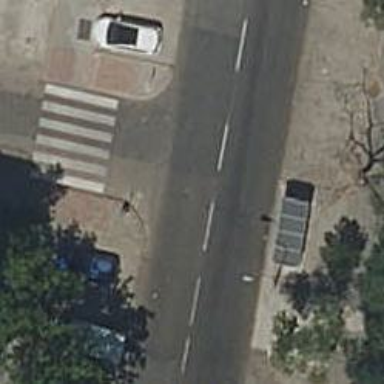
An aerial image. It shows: Public transport stop position.